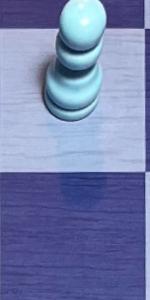
Label: Empty